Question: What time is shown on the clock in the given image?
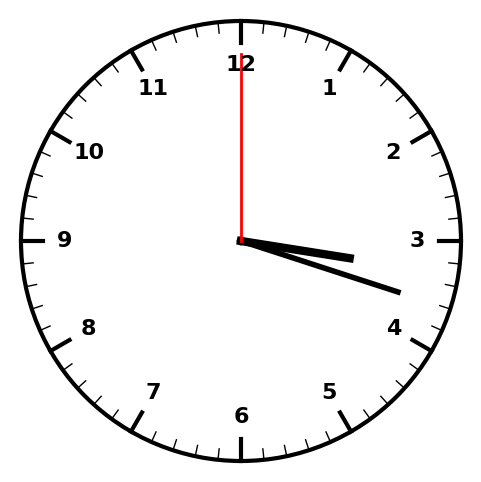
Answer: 03:18:00